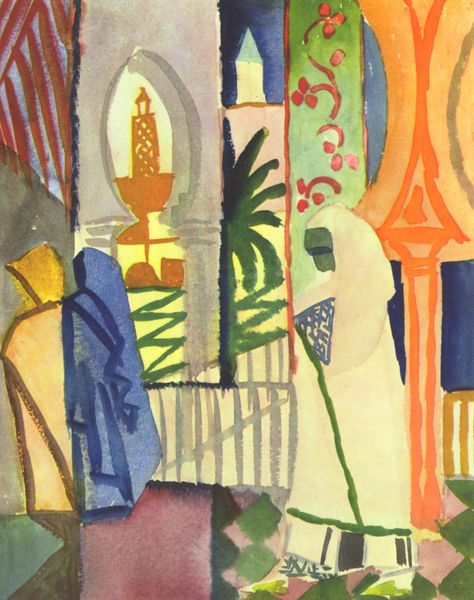
Titel: In der Tempelhalle
Künstler: August Macke
Institution: Sammlung nicht angegeben
Schlagwörter: baum, blau, gemälde, himmel, mann, umhang, weiß, aquarell, frauen, gelb, grün, kirchturm, kubismus, kubistisch, blume, blumen, braun, bunt, fenster, frau, grau, hell, kleid, licht, orange, pfeiler, profil, schwarz, säule, säulen, tür, ausblick, blick, gebäude, haus, rot, schleier, schleiher, tuch, zaun, expressionismus, flächig, karo, malerei, muster, ornament, hose, jacke, wand, architektur, faru, mensch, spitze, spiegel, vorhang, gehen, gitter, kirche, boden, figur, gewand, mantel, drei, gewänder, paar, personen, pflanze, pflanzen, rosa, turm, umrandung, garten, ranken, terrasse, farbig, ansicht, bogen, schuhe, stab, moderne, laufen, abstrakt, farben, flächen, modern, mauer, farbe, formen, lila, violett, linien, naiv, primitivismus, ich seh nix, figuren, einfach, gardine, kopftuch, dekor, floral, ornamente, kerze, streifen, geländer, palme, striche, tor, gestalt, fussboden, gang, nische, wasserfarben, arkade, veranda, helligkeit, durchblick, moschee, orient, orientalisch, palast, nach 1900, form, fliesen, strich, nonne, macke, hallo, kacheln, kunst, arkaden, gestalten, liniar, rauten, zacken, zickzack, arabisch, harem, expressiv, picasso, mönch, mönche, palmen, ornamentik, verhüllt, orientalismus, verschleiert, geometrie, arabien, islam, klee, primitiv, matisse, farbigkeit, marokko, tunis, paul, minarett, henri matisse, gouache, durchsicht, istanbul, marc, august macke, delaunay, maroko, guache, braque, kapuzen, burka, tunesien, gris, weiß blau, osmanien, mattisse, tunisreise, kopgtuch, 20. jahrhundert, moskee, mosk, moske, säulentuch